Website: bh-photo
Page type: receipt
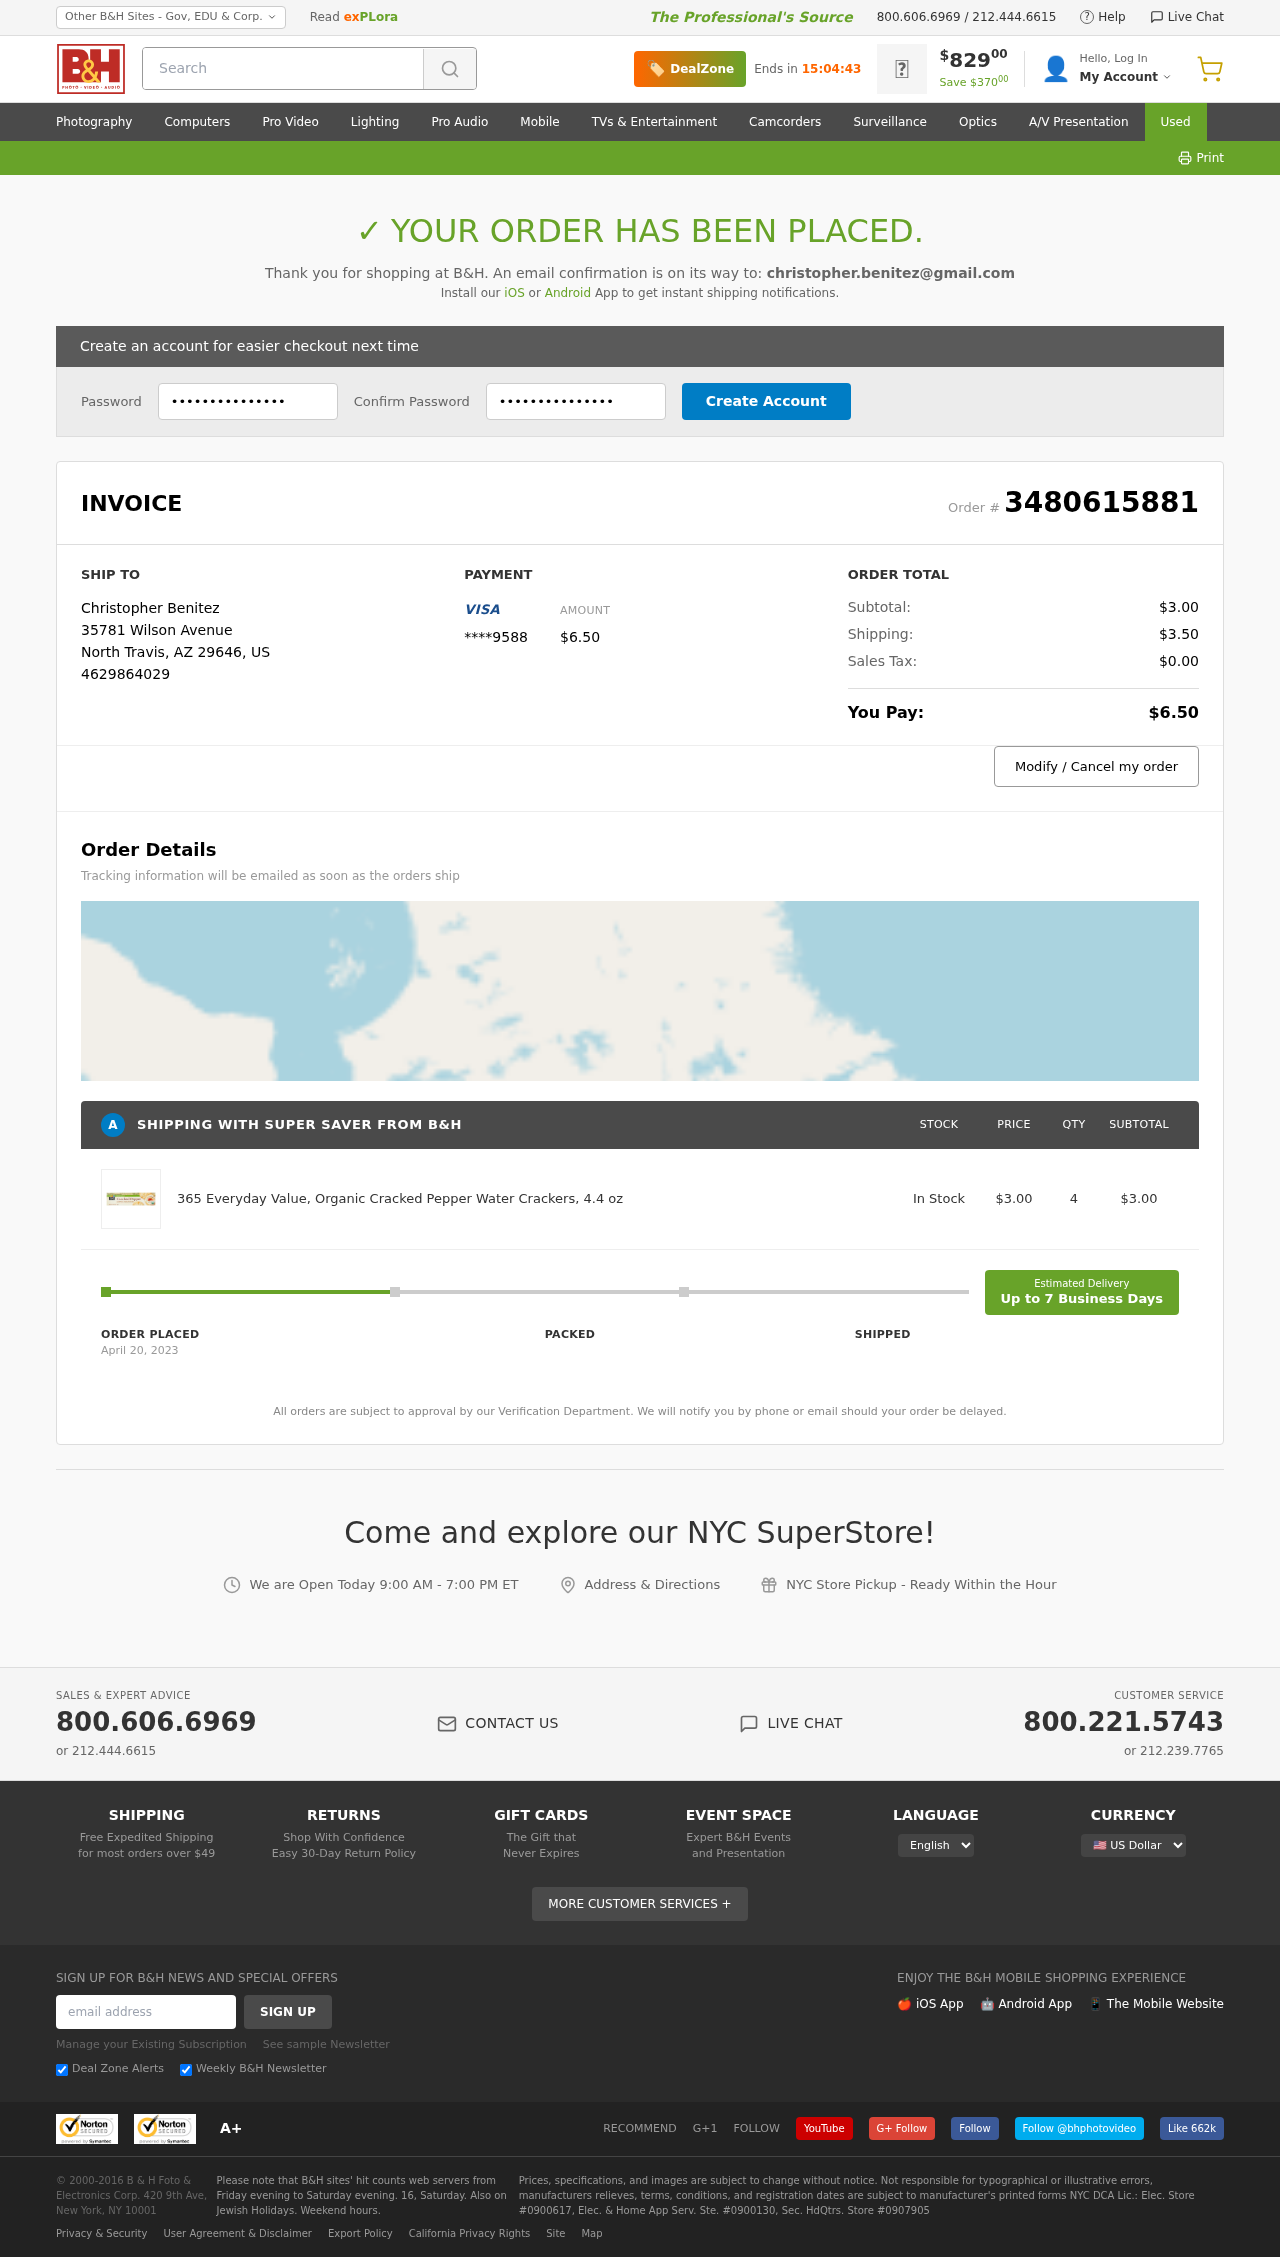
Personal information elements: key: PII_CARD_LAST4
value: ****9588
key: PII_CITY
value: North Travis
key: PII_COUNTRY_CODE
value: US
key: PII_EMAIL
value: christopher.benitez@gmail.com
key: PII_FULLNAME
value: Christopher Benitez
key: PII_PHONE
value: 4629864029
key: PII_POSTCODE
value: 29646
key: PII_STATE_ABBR
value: AZ
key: PII_STREET
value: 35781 Wilson Avenue
Product elements: key: PRODUCT1_NAME
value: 365 Everyday Value, Organic Cracked Pepper Water Crackers, 4.4 oz
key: PRODUCT1_PRICE
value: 3
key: PRODUCT1_QUANTITY
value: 4
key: PRODUCT1_SUBTOTAL
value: $3.00
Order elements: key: ORDER_ID
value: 3480615881
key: ORDER_TOTAL
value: $6.50
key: ORDER_SUBTOTAL
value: $3.00
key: ORDER_SHIPPING_COST
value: $3.50
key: ORDER_TAX
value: $0.00
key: ORDER_DATE
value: April 20, 2023
Search elements: key: HEADER_SEARCH
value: Search